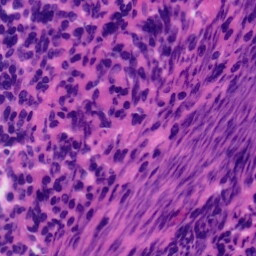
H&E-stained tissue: Tonsil